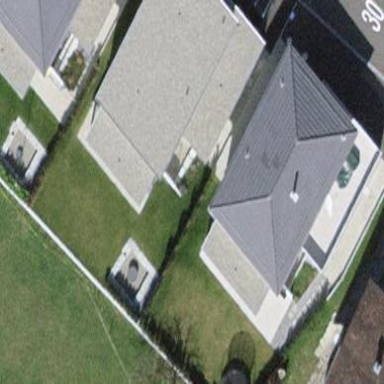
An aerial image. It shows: Detached building with hipped roof shape.